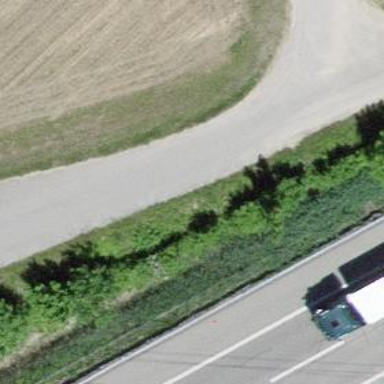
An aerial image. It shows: Hedge acting as barrier.